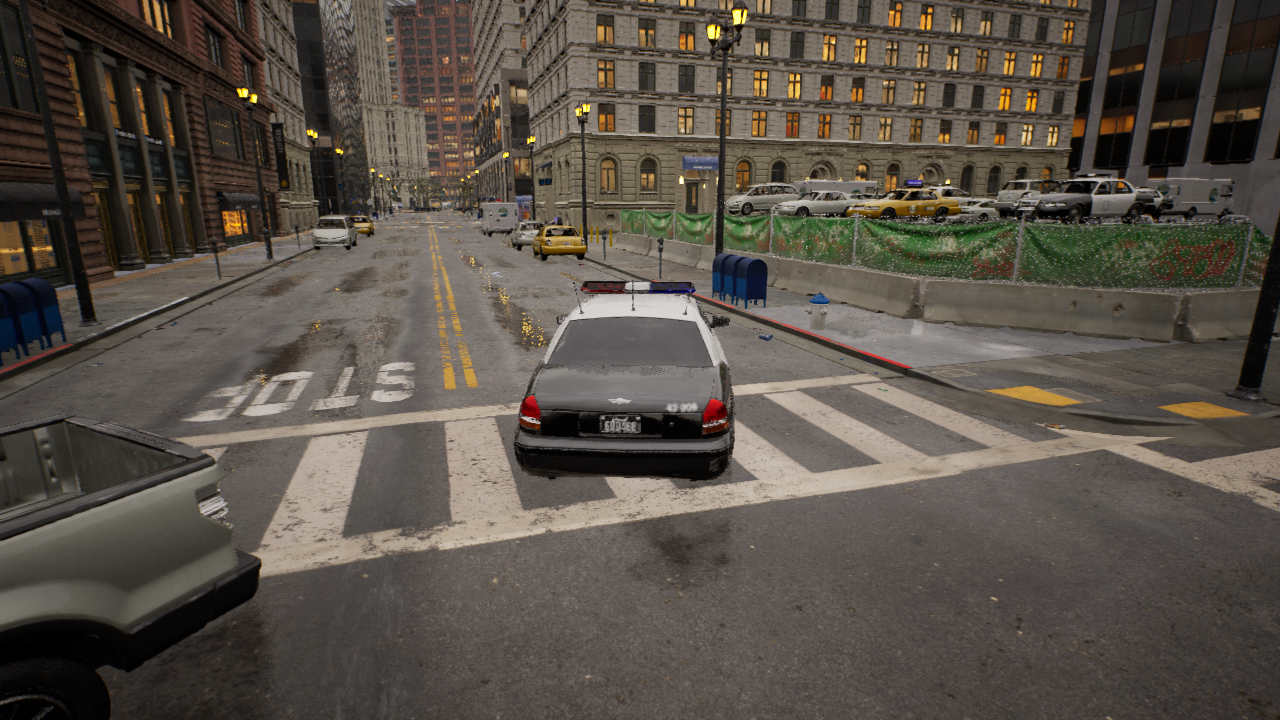
Venue: intersection
Lighting: golden hour
Vehicle rig: sedan